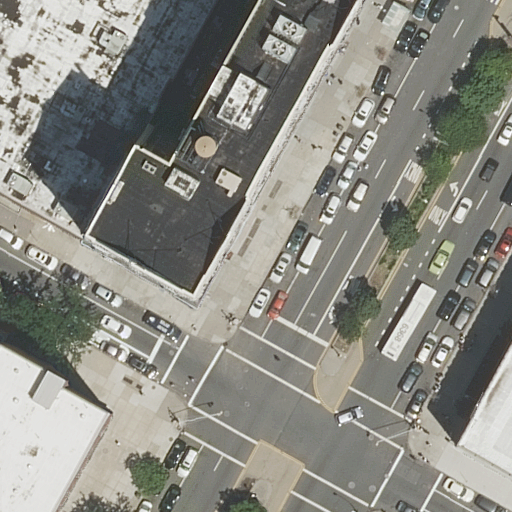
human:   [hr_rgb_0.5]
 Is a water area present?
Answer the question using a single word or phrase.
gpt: no

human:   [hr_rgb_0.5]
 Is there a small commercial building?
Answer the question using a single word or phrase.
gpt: no

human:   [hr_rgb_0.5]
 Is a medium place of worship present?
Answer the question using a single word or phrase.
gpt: yes

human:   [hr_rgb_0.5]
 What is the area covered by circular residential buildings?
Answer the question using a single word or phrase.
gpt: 0m2

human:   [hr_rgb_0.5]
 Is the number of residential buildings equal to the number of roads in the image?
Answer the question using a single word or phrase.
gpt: no

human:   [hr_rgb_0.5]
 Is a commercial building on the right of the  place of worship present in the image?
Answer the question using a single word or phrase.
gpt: no

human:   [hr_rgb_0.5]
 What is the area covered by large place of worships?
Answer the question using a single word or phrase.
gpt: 0m2

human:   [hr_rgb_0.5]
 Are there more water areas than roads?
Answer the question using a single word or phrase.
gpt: no

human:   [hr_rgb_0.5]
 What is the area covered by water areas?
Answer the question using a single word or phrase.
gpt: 0m2

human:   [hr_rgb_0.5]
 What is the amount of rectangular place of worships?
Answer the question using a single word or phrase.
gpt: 1

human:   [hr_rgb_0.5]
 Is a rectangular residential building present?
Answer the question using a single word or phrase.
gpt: yes

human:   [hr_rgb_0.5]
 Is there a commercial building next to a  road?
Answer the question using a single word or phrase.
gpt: no

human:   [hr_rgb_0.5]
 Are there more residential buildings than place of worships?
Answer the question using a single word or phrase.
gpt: yes

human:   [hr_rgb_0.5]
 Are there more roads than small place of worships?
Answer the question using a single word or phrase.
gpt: yes

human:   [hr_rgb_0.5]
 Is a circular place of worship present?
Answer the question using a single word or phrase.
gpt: no

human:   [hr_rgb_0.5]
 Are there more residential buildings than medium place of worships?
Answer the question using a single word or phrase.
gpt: yes

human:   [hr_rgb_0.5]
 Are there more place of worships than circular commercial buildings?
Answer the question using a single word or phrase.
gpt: yes

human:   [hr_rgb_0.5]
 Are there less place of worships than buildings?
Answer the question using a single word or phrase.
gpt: yes

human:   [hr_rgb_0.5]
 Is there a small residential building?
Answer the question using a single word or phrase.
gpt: no

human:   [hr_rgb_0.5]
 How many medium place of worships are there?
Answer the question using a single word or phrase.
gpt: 1

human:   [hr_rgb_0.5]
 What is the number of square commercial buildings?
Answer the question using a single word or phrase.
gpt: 0

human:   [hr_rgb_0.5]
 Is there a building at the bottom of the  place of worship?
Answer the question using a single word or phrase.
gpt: no

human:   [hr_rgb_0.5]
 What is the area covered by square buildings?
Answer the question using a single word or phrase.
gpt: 0m2

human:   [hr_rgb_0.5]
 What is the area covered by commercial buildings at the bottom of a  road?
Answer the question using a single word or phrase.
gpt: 0m2

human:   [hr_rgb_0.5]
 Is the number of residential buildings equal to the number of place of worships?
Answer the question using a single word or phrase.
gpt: no

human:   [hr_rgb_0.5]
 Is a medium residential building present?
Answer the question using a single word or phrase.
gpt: yes

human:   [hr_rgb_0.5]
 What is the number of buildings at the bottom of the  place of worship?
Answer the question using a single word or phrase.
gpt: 0

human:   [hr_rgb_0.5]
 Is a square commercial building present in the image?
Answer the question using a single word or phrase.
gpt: no

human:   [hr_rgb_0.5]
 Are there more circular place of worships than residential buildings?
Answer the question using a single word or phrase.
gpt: no

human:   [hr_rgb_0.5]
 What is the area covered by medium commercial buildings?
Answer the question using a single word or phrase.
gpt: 0m2

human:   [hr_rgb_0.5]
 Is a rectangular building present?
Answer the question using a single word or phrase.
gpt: yes

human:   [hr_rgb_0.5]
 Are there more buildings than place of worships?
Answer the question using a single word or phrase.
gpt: yes

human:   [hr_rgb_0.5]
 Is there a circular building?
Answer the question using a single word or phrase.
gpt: no

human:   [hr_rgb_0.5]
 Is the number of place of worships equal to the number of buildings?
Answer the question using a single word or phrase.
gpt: no

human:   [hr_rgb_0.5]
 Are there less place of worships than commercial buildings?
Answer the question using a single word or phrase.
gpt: no

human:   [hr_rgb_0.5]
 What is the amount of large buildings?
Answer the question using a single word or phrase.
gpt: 2